Question: I have a flash movie with a transparent background over a moving jQuery slideshow. Whenever the slides move (they slide horizontally) the logo's background lags in the sense that it cant keep up with rendering the correct background underneath. It is always a step behind (when the slideshow is in motion).
I am currently using
'''
so.addParam("wmode", "transparent");
'''
In my flash code in order to render the background transparent.
Have you encountered this before? Do you know a fix?
It only seems to happen in Firefox, not Chrome, IE or Safari.

Thanks!
- Chris
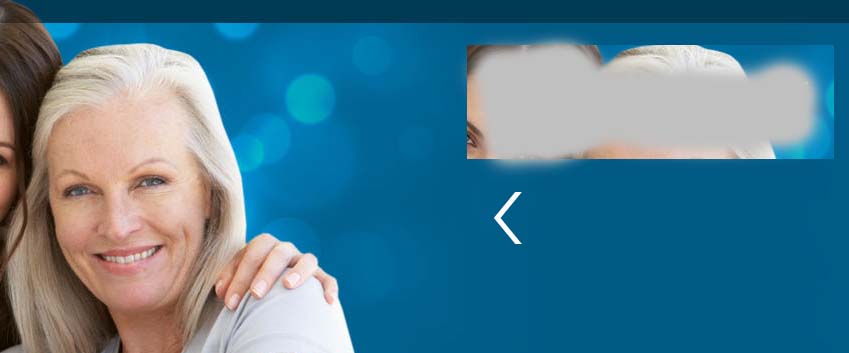
Answer: Background: the lags occur because of the way the plugin handles rendering depending on the wmode setting, "transparent" being a total hog (thanks, Captain Obvious!) To recap, there are five possible modes supported by the latest Flash Player: direct, gpu, opaque, transparent and window. Adobe knowledge base has a very decent <URL> but it all comes down to using hardware acceleration or not and blending with overlaying/underlaying content. Unfortunately "transparent" is the only option suitable for your situation.
Fix: . Drop it down to something like "1" just for fun and test - if it works fine your options are either finding an equilibrium frame rate or (imo, a better option) arranging for javascript<->actionscript link so that whenever a slideshow movement starts the flash movie lowers FPS and bounces it back to normal upon completion. If lowering FPS doesn't work, weep manly and proceed in a different direction.
I see the overlay is a company logo - is it animated? If not, maybe you could have it saved as a transparent png and enjoy no performance degradation.